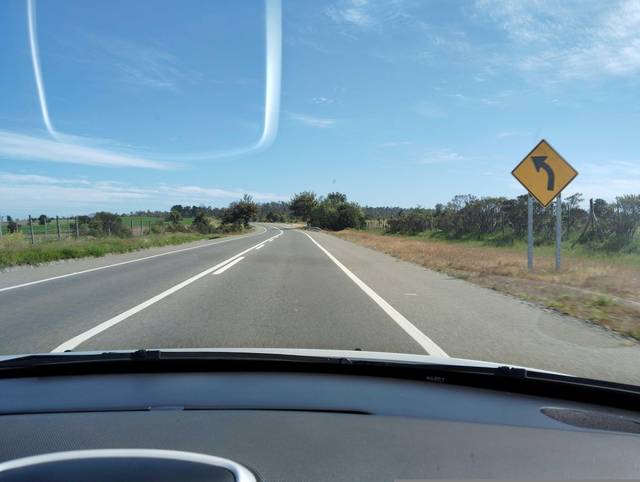
Region: Chile
Coordinates: -33.407, -71.544